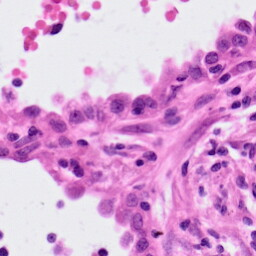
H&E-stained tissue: Lung